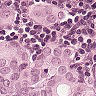
Metastatic tissue present: yes